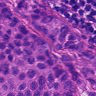
Metastatic tissue present: yes